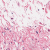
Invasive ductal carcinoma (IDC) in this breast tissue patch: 0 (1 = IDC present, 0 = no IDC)